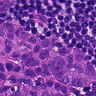
Metastatic tissue present: yes